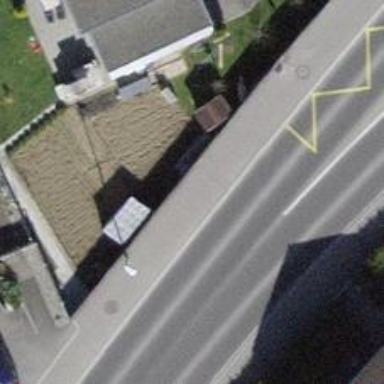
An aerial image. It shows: Sidewalk.